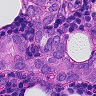
Metastatic tissue present: yes